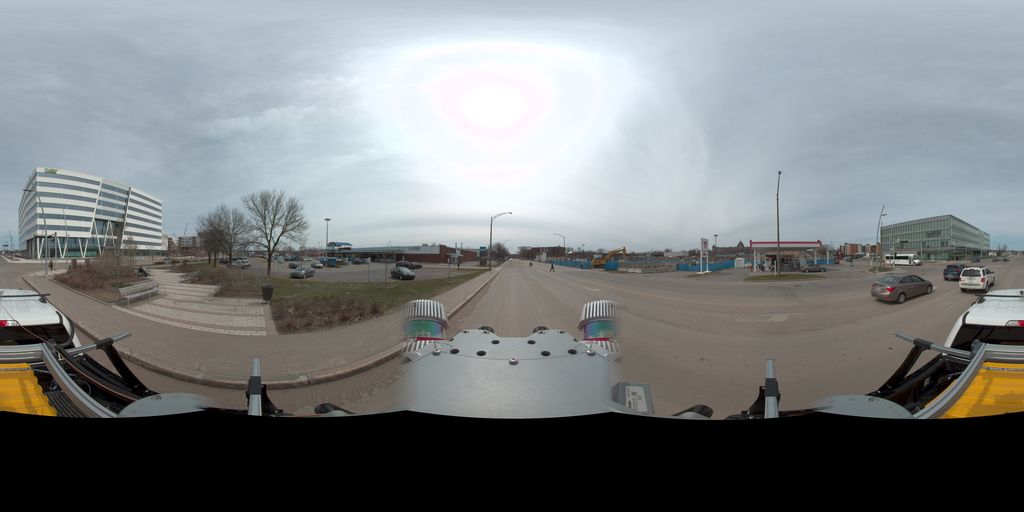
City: quebec_city